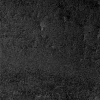
Atmospheric dust classification: not_dusty